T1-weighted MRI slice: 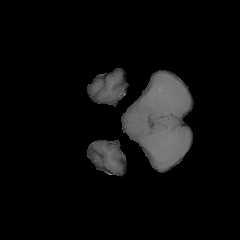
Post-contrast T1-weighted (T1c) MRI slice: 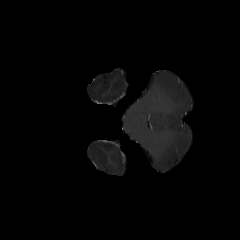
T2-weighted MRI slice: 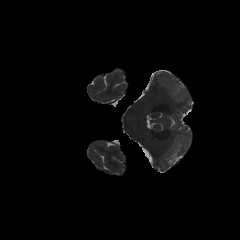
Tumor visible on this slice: no